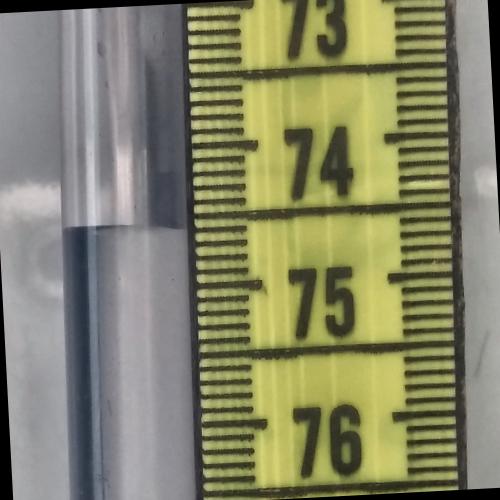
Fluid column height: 74.6 cm